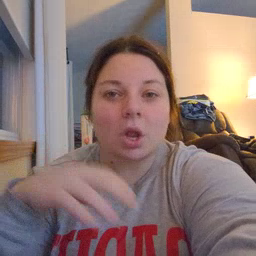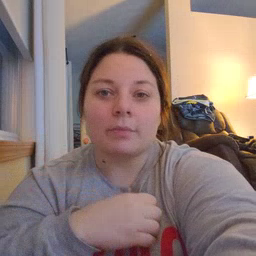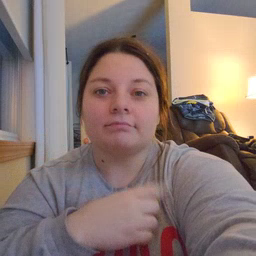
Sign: radio